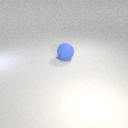
large blue rubber sphere